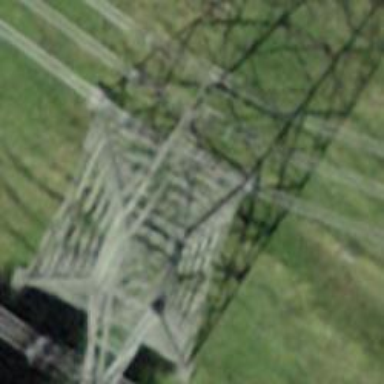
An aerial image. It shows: Power tower.